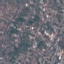
Land use / land cover class: Residential